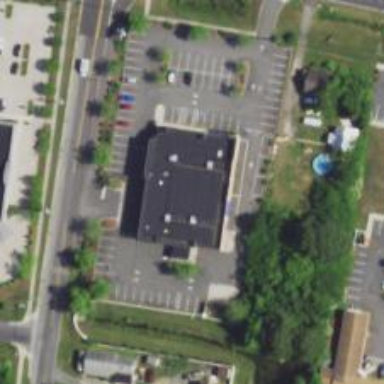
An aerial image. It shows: Pharmacy providing healthcare services.